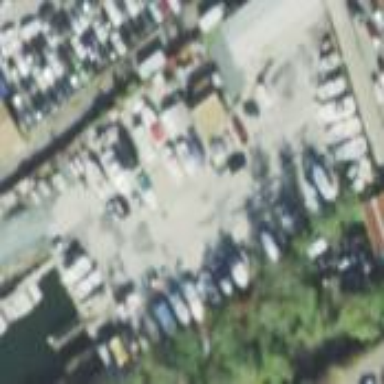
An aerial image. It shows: Boatyard located near waterway.